Question: I have a database and I'm tasked to find out how many times the book
'Hood' has been borrowed. I know it's twice

I have to write SQL to return how many times it was borrowed.
So far I have this but it only returns how many unique Books there are not how many times 'Hood' was borrowed
'''
select count('Hood') as lenttimes
from
(
select distinct bTitle from borrow
);
'''
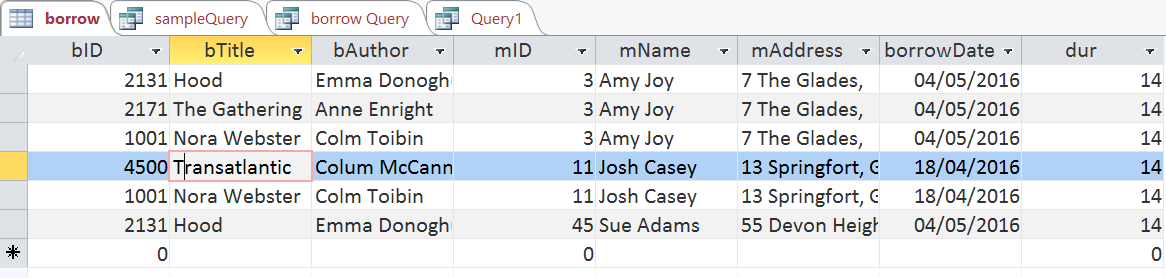
Answer: All you need to do is apply a 'where' clause and count the results:
'''
SELECT COUNT(*)
FROM borrow
WHERE bTitle = 'Hood'
'''